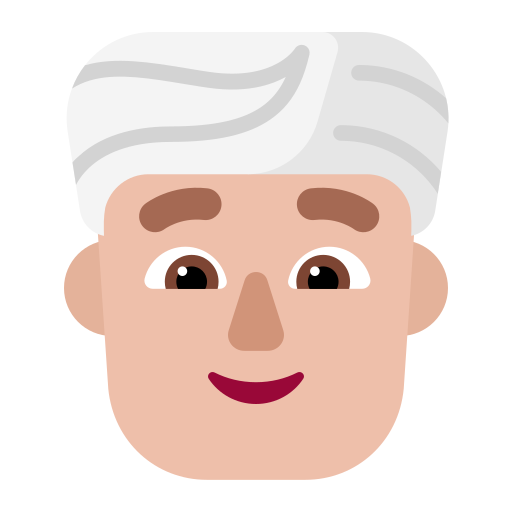
man wearing turban flat  light